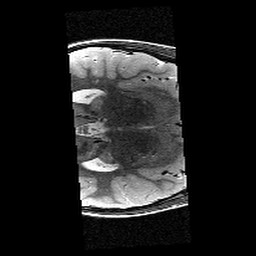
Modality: T2w
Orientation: axial
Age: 11
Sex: male
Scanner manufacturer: siemens
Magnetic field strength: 3 T
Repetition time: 9.23 s
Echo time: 0.067 s